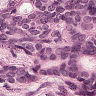
Metastatic tissue present: yes